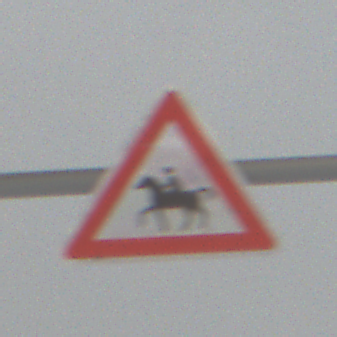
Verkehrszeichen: ReiterRechts
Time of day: MorningAfternoon
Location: Outdoor (Nature)
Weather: Overcast
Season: Winter
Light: Natural